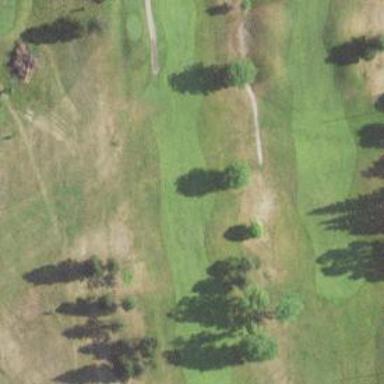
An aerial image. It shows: Golf hole.